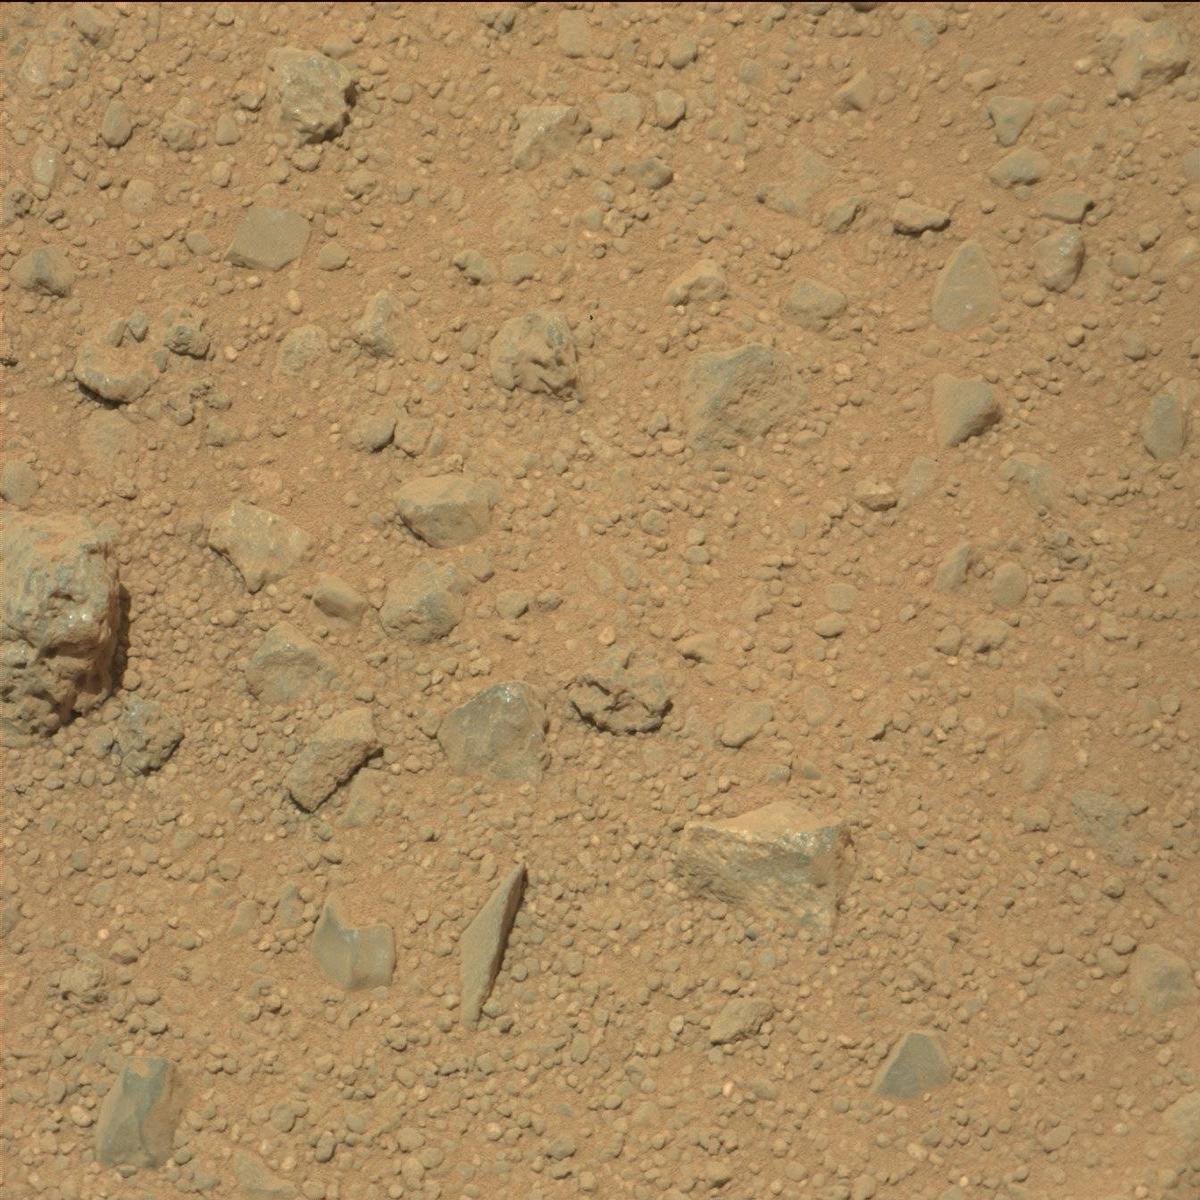
Terrain classes present: Bedrock, Sand / Soil